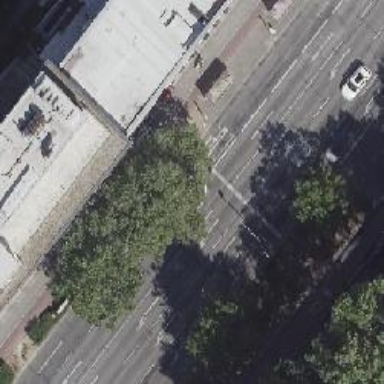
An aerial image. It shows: Road with traffic signals.